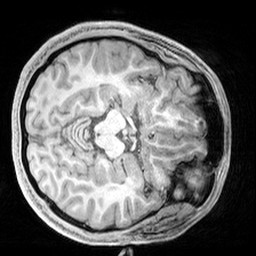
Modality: T1w
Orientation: axial
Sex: male
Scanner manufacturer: siemens
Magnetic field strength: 3 T
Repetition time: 2.3 s
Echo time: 0.00226 s